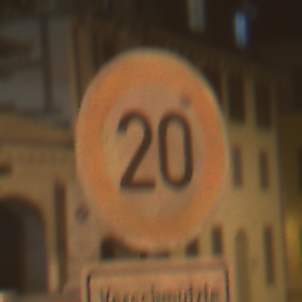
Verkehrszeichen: Geschwindigkeit20
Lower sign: HinweiseAufGefahrenDurchVerbaleAngabe4
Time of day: Night
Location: Outdoor (Urban)
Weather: Clear
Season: NotSpecified
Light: Artificial